Current action and preconditions to check: trajectory_clear

Your task: For each precondition in the list above, predict whether it will hold at this action.

Consider the current scene as observed from the mobile robot's camera, and analyze the predicted future states of all dynamic agents (e.g., people, animals, vehicles, or any moving entities) within the NEXT SECOND.

IMPORTANT: Only answer "very likely" if you are absolutely certain—based on strong, clear evidence—that a dynamic agent will violate the precondition in the predicted future state. Do NOT answer "very likely" for unlikely, ambiguous, or low-probability risks.

Ask yourself for each precondition: Is there a high probability, with clear and convincing evidence, that the predicted future states of any dynamic agent will interfere with the predicted future state of the currently executing action within the NEXT SECOND, causing that precondition to fail?

Assess the risk level based on these predictions. Use "likely" or "very likely" if motions create a clear risk of interference.

Use "neutral" or "improbable" if agents are nearby but their predicted paths are clearly diverging or non-conflicting.

Failure Risk Categories: "very improbable", "improbable", "neutral", "likely", "very likely"

Answer Format: Output ONLY the probability_of_failure value from these categories: "very improbable", "improbable", "neutral", "likely", "very likely"

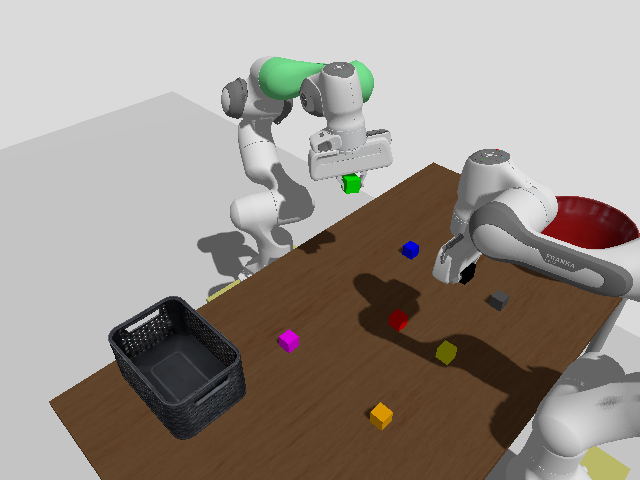

Answer: very improbable